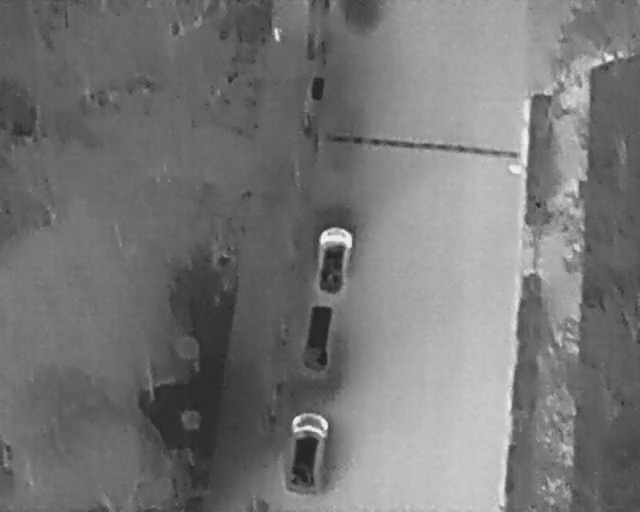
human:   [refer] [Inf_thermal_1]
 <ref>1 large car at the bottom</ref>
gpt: <box>[[41, 84, 54, 92, 5]]</box>